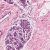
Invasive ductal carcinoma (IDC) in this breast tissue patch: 0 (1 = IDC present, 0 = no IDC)